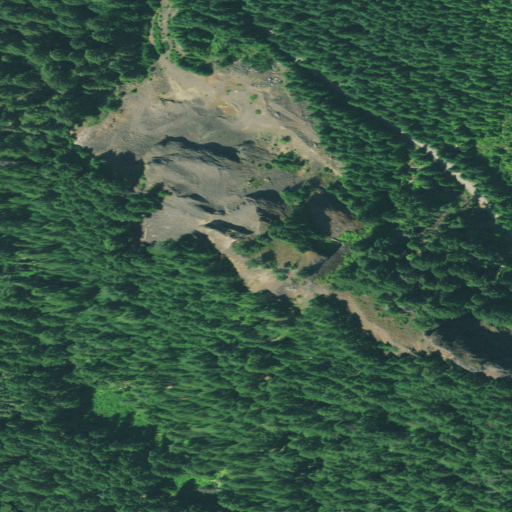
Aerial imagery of mountain in Oregon named Ranger Stone containing evergreen forest and barren land